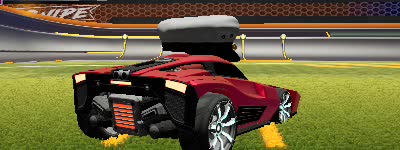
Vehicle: breakout